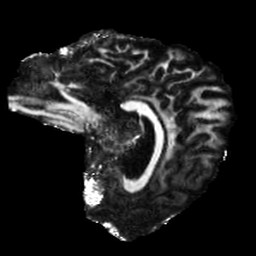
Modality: FA
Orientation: sagittal
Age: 29
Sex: male
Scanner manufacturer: siemens
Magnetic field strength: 6.98 T
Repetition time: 7.776 s
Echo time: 0.076 s